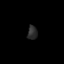
Tissue: lung
Cell type: Endothelial cells
Senescence score: 0.2203
Nuclear area (px): 136
Mean DAPI intensity: 43.044